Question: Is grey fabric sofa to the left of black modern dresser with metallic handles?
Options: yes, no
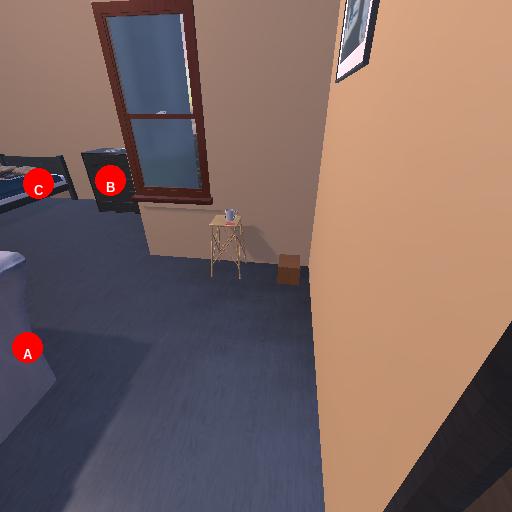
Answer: yes